Field crop: tomato
Growth stage: 2
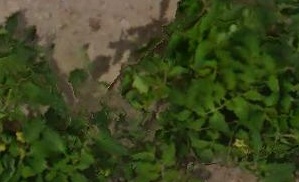
Species: tomato